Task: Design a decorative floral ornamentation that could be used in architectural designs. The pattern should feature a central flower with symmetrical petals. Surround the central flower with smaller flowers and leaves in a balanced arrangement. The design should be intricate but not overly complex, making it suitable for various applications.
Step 751:
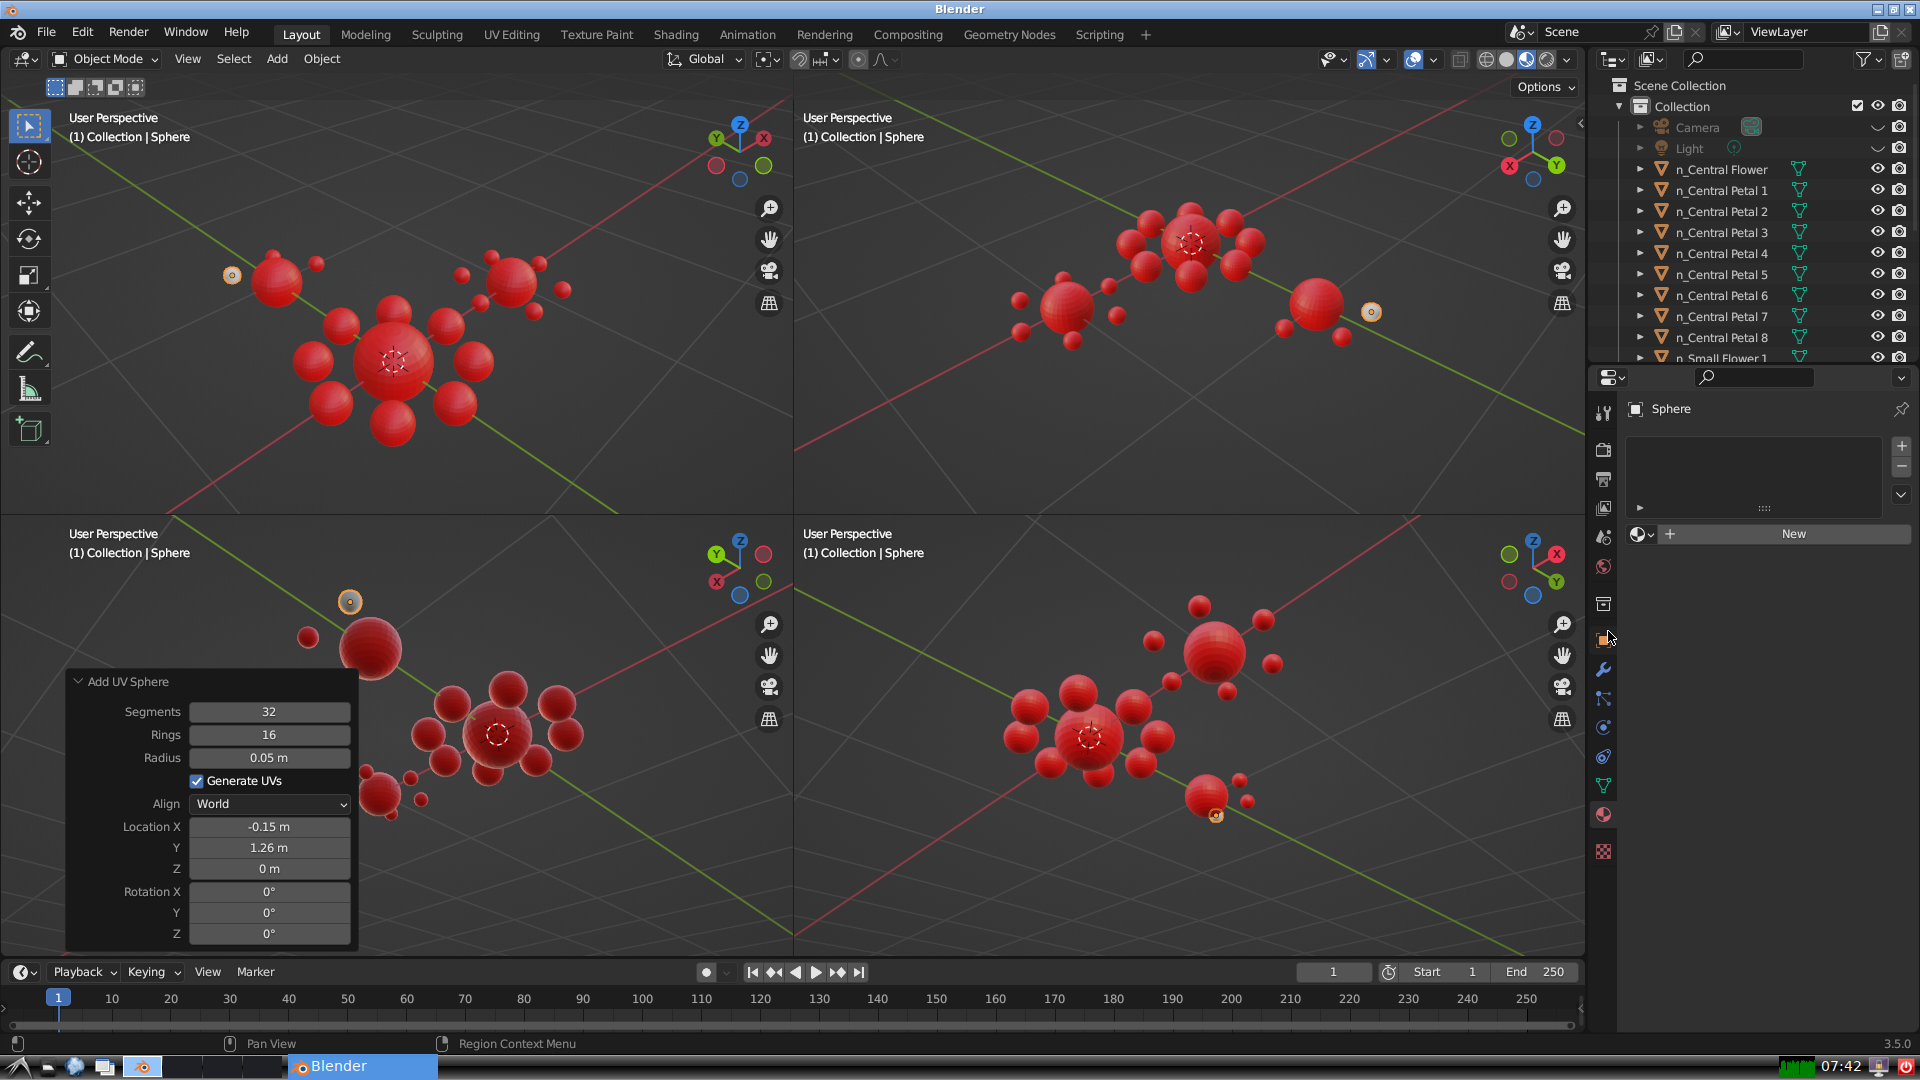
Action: click: no